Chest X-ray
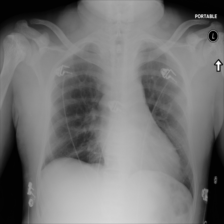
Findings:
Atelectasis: negative
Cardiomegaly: negative
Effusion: negative
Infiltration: negative
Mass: negative
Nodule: negative
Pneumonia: negative
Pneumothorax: negative
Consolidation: negative
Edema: negative
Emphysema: negative
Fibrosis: negative
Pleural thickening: negative
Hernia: negative